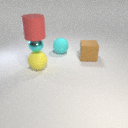
large red rubber cylinder above large yellow rubber sphere